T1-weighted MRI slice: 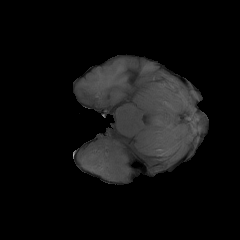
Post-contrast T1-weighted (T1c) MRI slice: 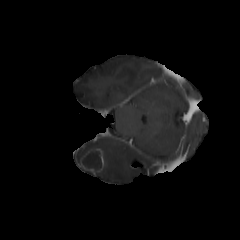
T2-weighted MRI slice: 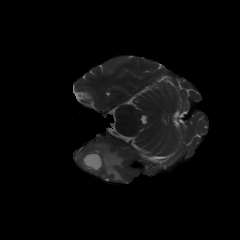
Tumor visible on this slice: yes